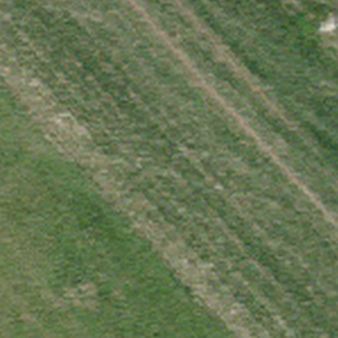
Label: other